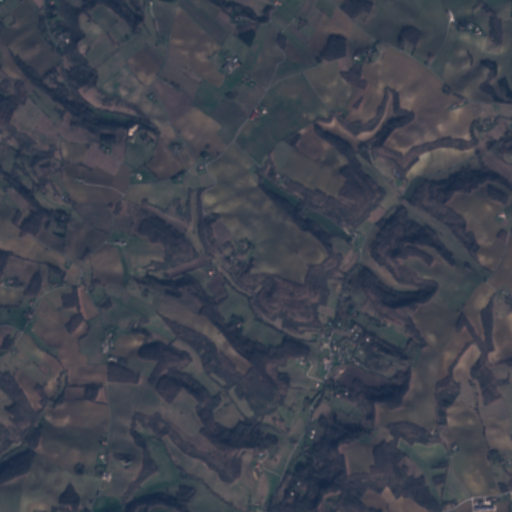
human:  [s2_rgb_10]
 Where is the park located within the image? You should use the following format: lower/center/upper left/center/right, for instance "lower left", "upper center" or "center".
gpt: The park is located in the lower center of the image.
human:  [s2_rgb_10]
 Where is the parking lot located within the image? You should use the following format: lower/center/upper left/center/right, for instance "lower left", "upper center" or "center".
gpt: The parking lot is located in the lower center of the image.
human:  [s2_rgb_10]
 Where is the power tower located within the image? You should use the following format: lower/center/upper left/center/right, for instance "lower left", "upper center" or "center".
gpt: The power tower is located in the upper right of the image.
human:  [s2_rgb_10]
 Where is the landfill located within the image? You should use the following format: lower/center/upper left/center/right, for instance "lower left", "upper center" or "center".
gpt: There is no landfill in the image.